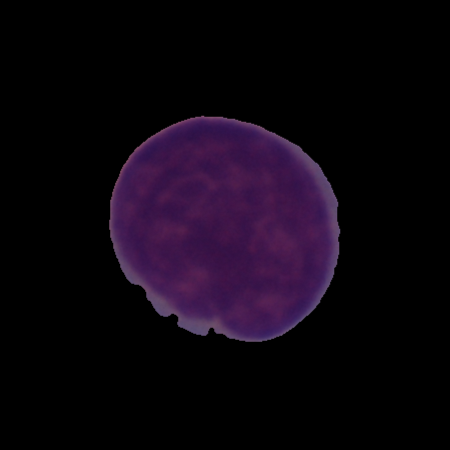
Label: cancer